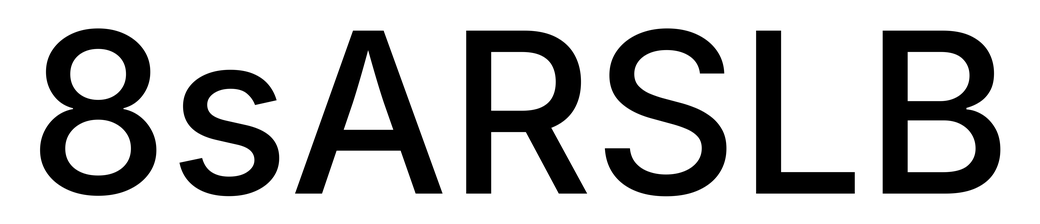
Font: Inter_Medium